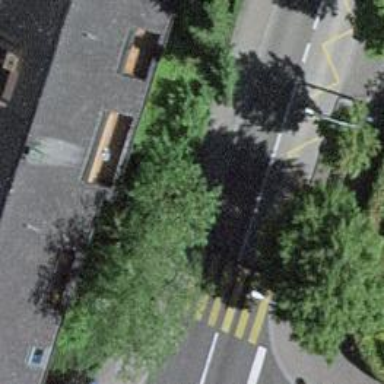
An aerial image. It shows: Post box is visible.